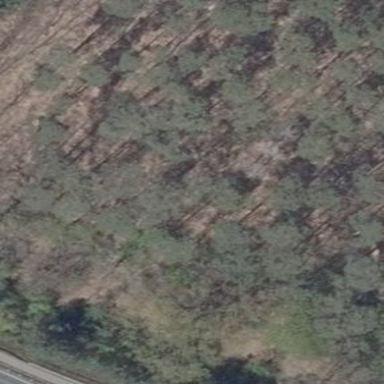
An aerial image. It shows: Forest with mixed types of leaves.